Question: I'm creating a 'setup.exe' to my application and I'm using the <URL> setup creator and I am compiling on ubuntu.
Now I want customize the setup to appear with background image like this:

How can I put a background in my setup with <URL>?
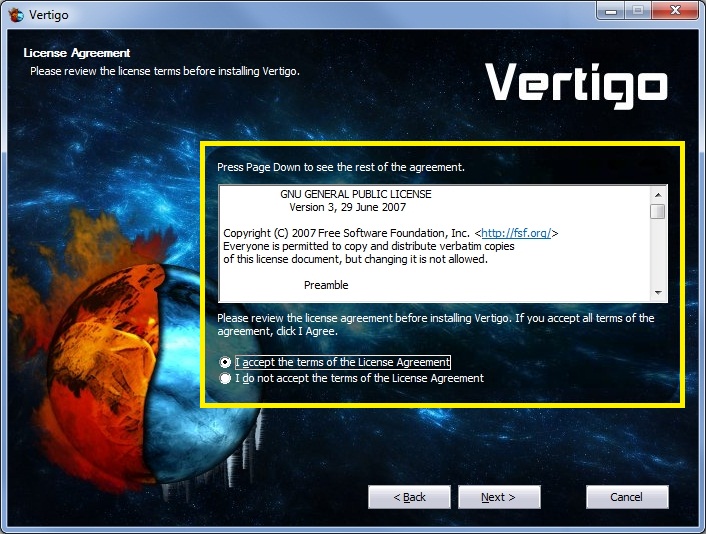
Answer: A clue would be, editing the required UI executable using Resource hacker and add a picture control on top of it.
You can find the available UI modules inside system path:
C:\Program Files\NSIS\Contrib\UIs.
Then once you are done with your editing, define the custom UI using !define MUI_UI in your script and process accordingly.